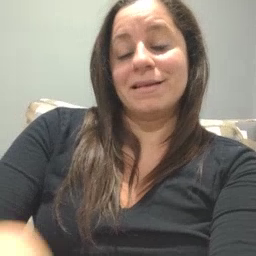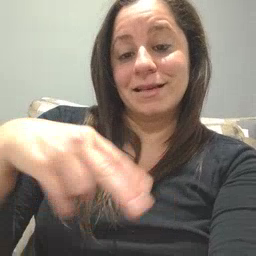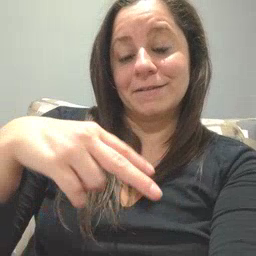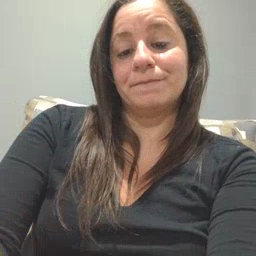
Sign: dance